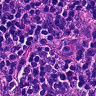
Metastatic tissue present: no